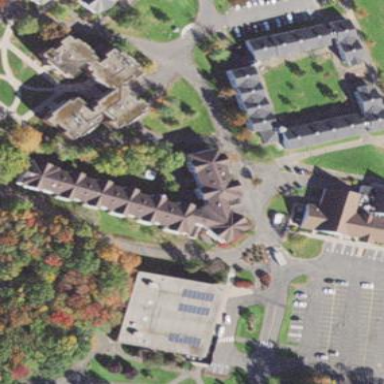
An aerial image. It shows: Dormitory building.